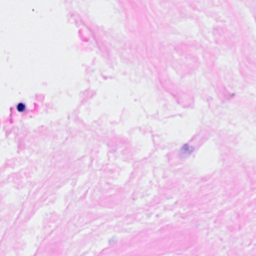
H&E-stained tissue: Breast